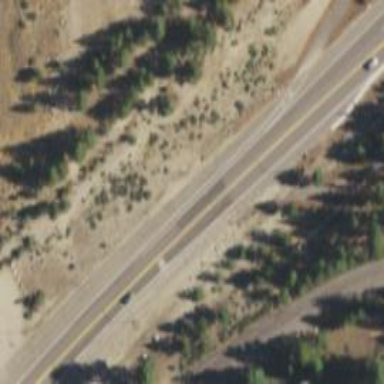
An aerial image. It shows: Asphalt road classified as trunk highway.